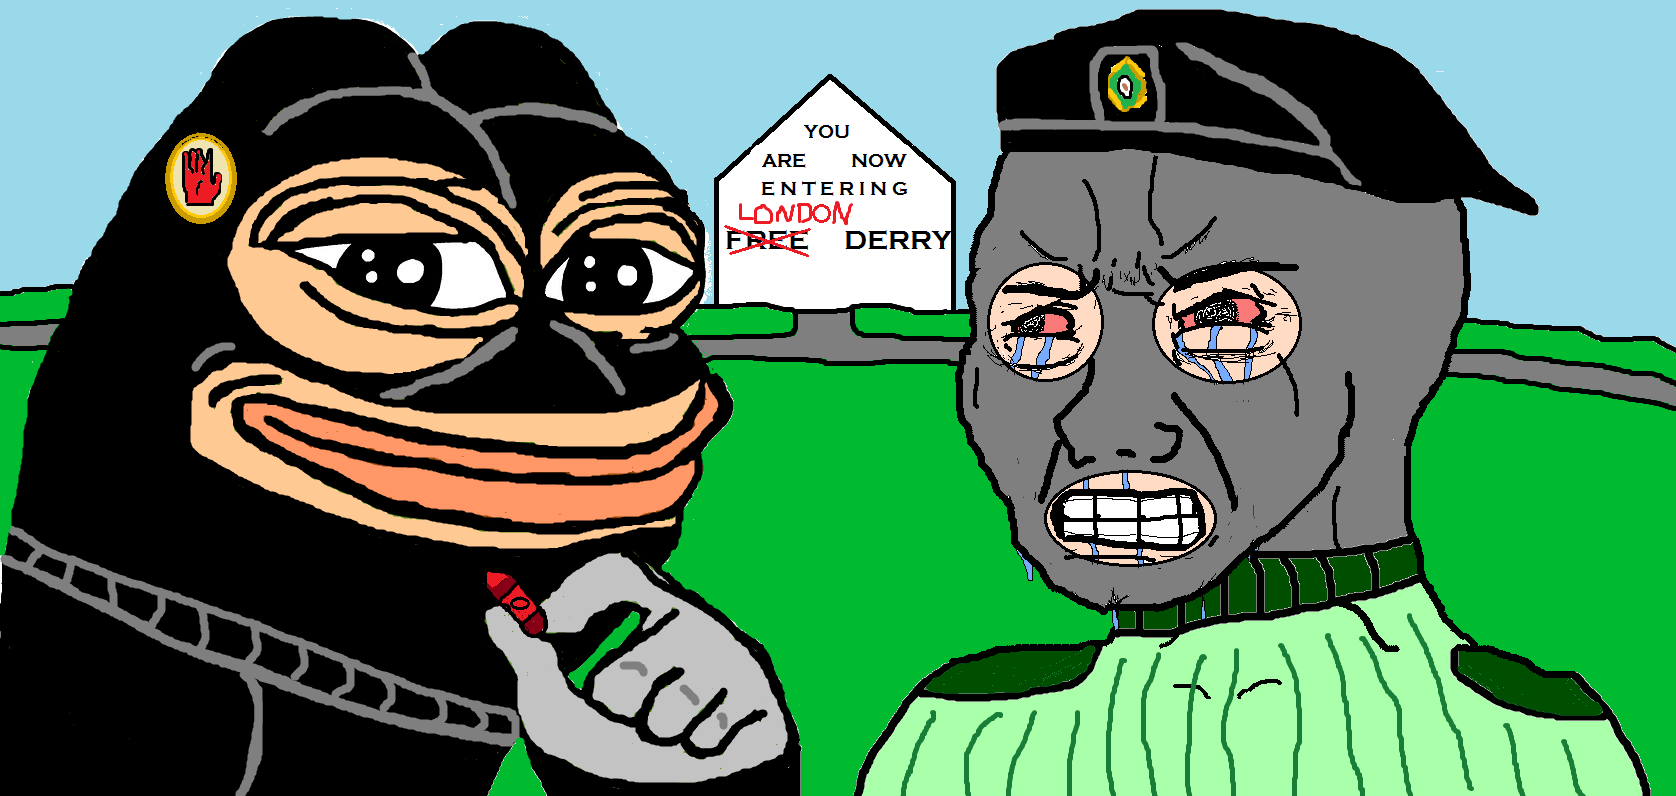
Label: 5_Wojak_with_Background